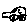
Label: car